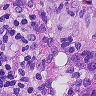
Metastatic tissue present: no